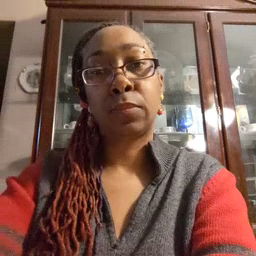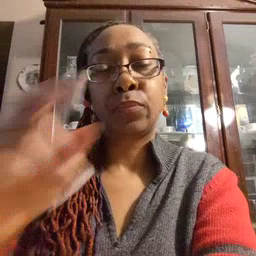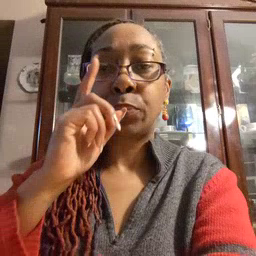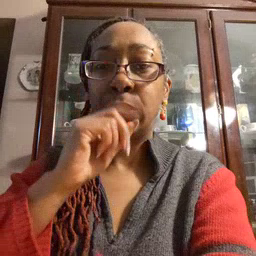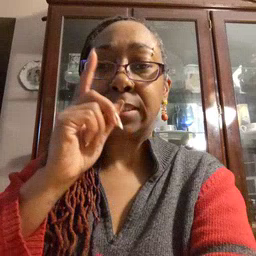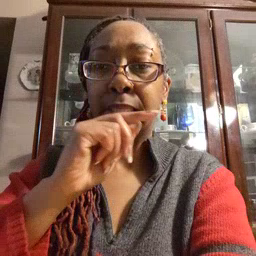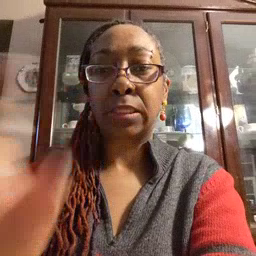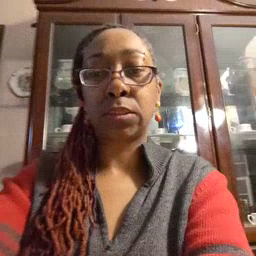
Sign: pretend